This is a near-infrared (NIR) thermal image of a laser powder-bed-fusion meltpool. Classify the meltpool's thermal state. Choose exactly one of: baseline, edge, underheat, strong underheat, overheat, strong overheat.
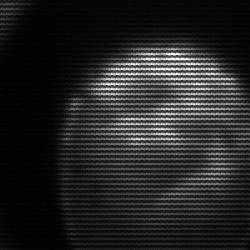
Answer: edge